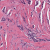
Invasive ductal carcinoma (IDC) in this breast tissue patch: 1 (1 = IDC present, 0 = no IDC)